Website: crate-barrel
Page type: account-dashboard
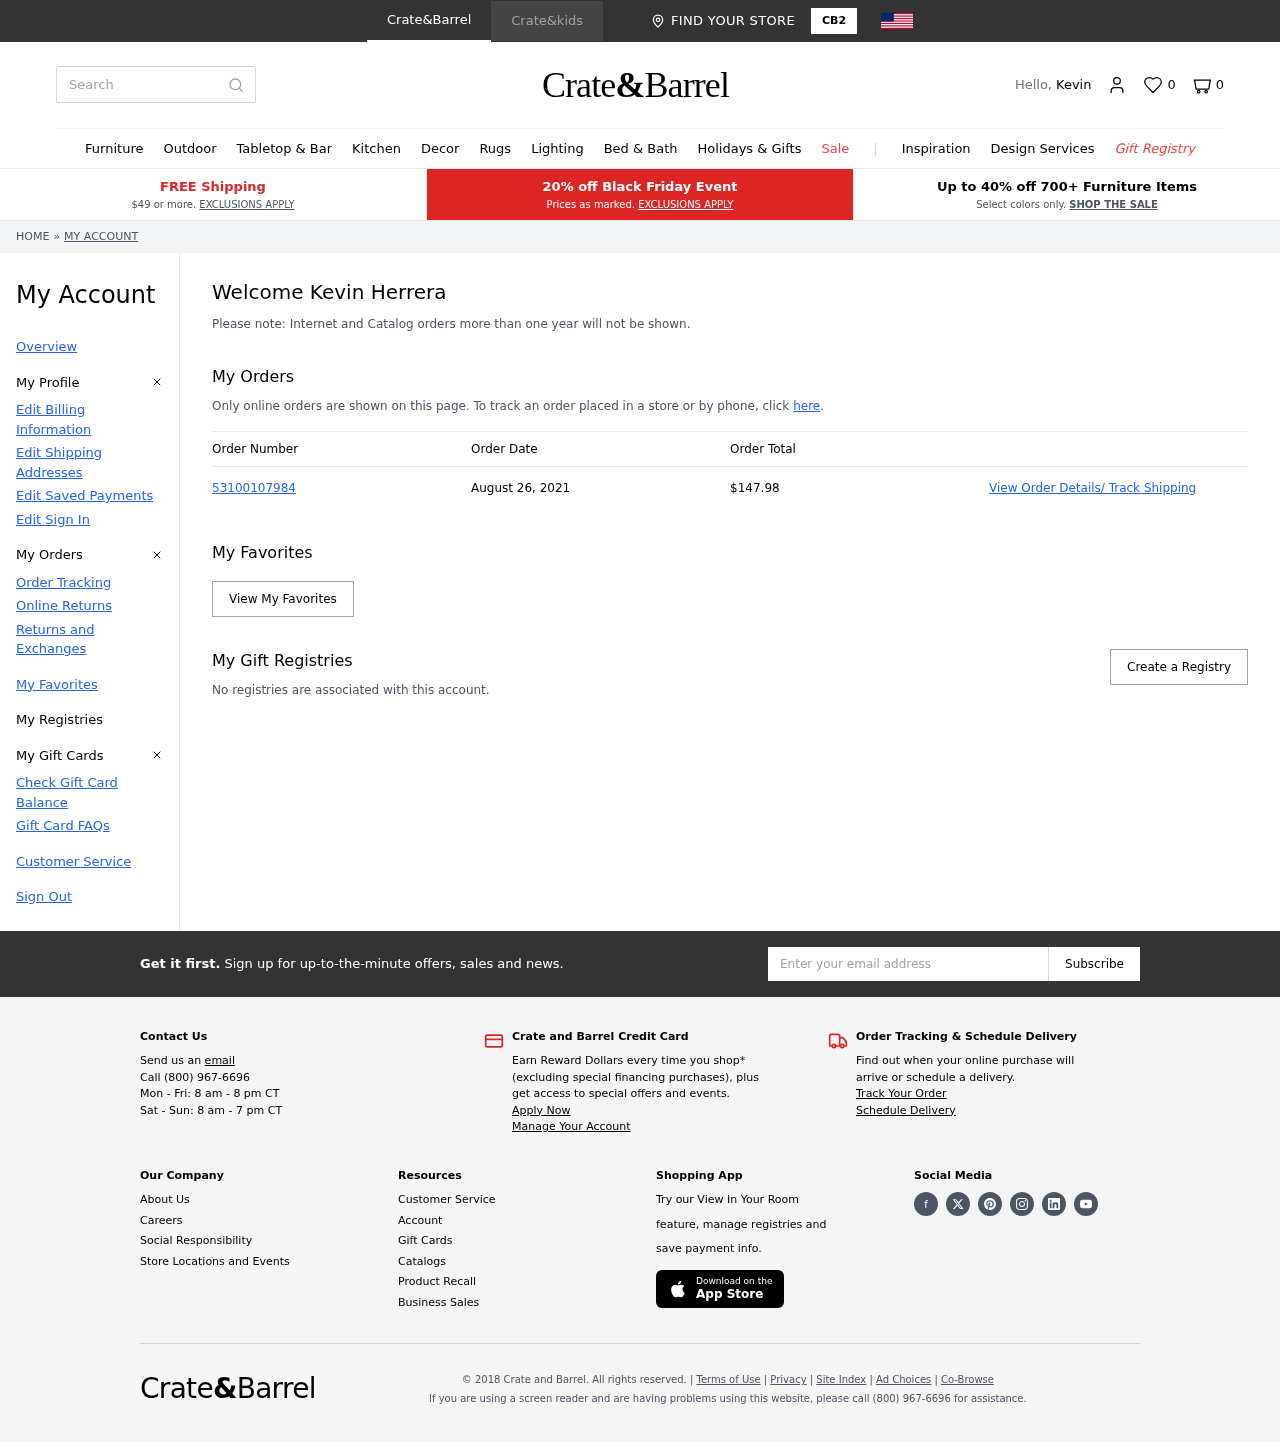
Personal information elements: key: PII_EMAIL
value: kherrera@gmail.com
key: PII_FIRSTNAME
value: Kevin
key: PII_FULLNAME
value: Kevin Herrera
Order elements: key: ORDER_NUM_ITEMS
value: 0
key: ORDER_NUMBER
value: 53100107984
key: ORDER_DATE
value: August 26, 2021
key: ORDER_TOTAL
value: $147.98
Search elements: key: HEADER_SEARCH
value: Search
Other elements: key: FAVORITES_COUNT
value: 0